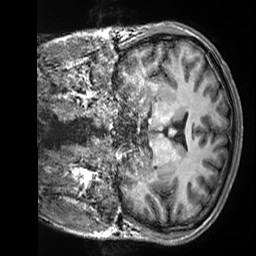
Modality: T1w
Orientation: coronal
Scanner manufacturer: siemens
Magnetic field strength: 3 T
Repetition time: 2.5 s
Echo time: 0.00299 s